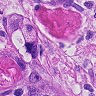
Metastatic tissue present: yes